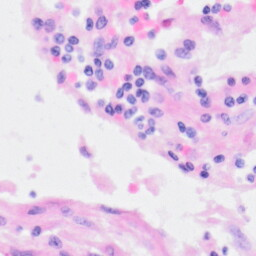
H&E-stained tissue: Kidney